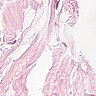
Metastatic tissue present: no